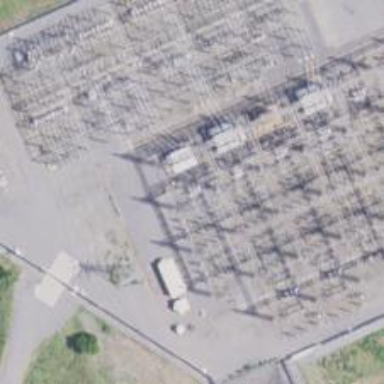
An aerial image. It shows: Switch used for power control.